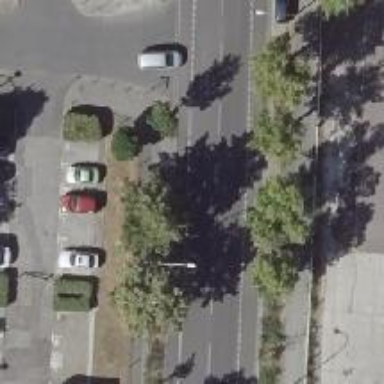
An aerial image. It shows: Unmarked crossing on footway.